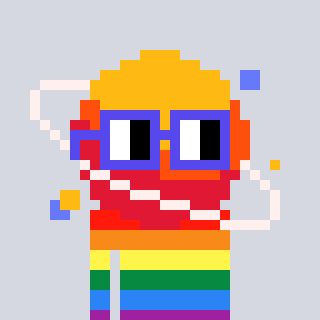
a pixel art character with square blue glasses, a saturn-shaped head and a bege-colored body on a cool background